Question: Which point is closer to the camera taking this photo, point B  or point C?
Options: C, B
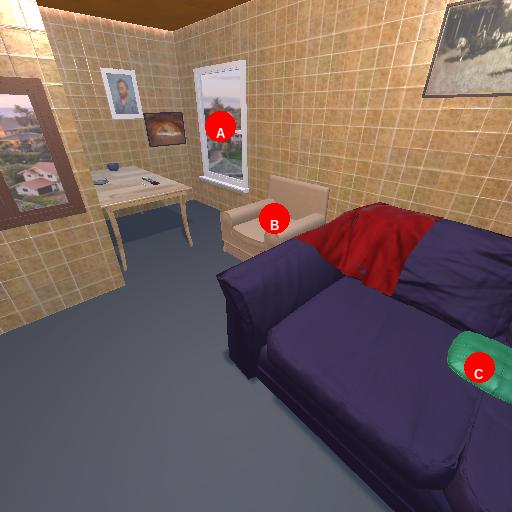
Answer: C